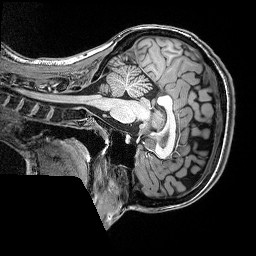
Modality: T1w
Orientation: sagittal
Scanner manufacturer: siemens
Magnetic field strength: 3 T
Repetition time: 2.5 s
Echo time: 0.00343 s